Interaction volume radius: 10 \u00c5
Interaction volume height: 15 \u00c5
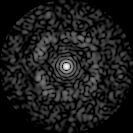
Disorder parameter: 0.8297